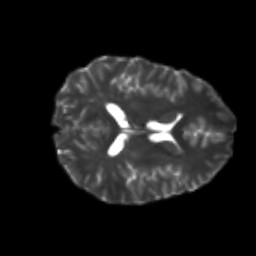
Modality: T2w
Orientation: axial
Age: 22
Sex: male
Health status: healthy
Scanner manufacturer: philips
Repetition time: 7.386 s
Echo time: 0.08599 s